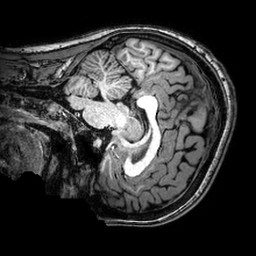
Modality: T1w
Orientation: sagittal
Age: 26
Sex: female